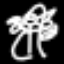
Label: angel